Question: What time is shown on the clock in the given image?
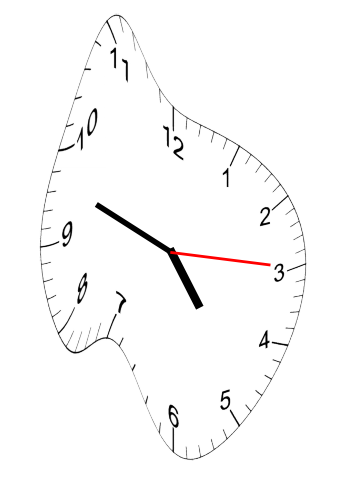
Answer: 04:48:15